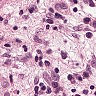
Metastatic tissue present: yes